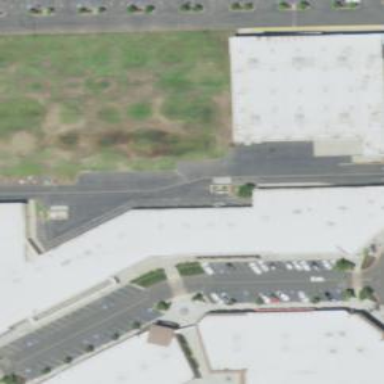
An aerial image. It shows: Retail building.